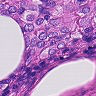
Metastatic tissue present: yes